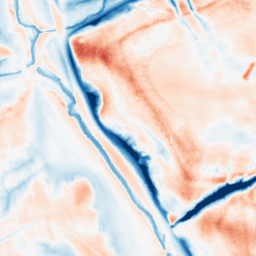
Category: classical
Decomposition family: gaussian_anisotropic
Decomposition parameters: sigma_x: 10
sigma_y: 10
Upsampling method: cubic_mitchell
Upsampling parameters: scale: 2
Upsampling scale: 2